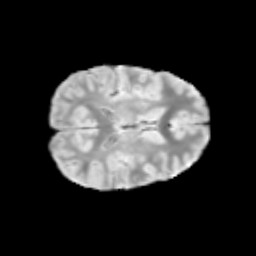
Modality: T2w
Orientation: axial
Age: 11
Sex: male
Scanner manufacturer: siemens
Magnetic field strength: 3 T
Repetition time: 3.8 s
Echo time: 0.07 s